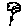
Label: flower